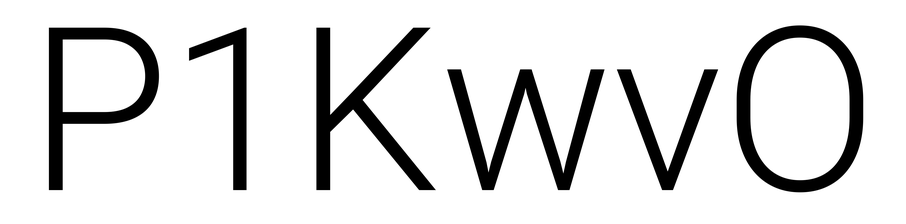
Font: Roboto_Light